Field crop: maize
Growth stage: 2
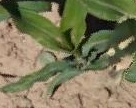
Species: maize